Field crop: maize
Growth stage: 2
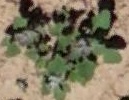
Species: chenopodium